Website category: restaurant
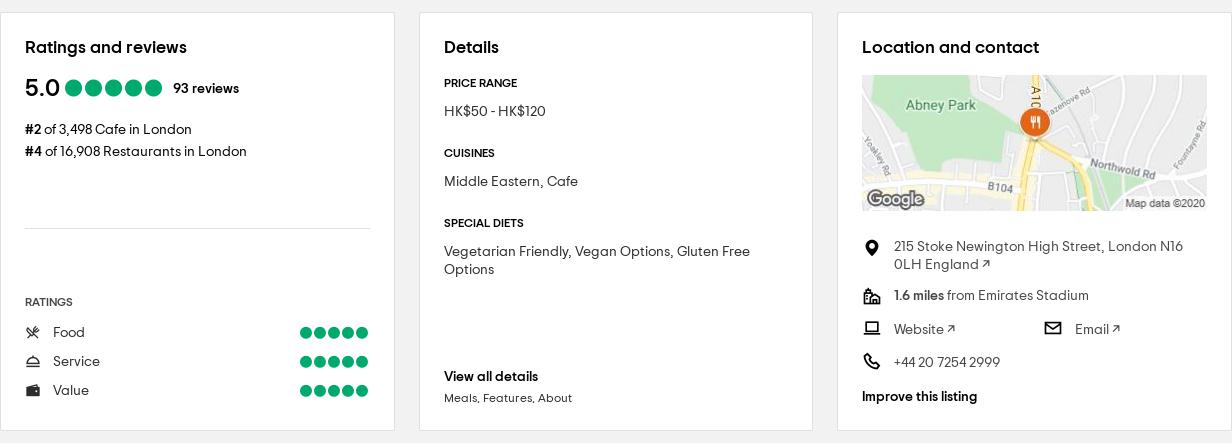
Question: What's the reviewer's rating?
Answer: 5.0

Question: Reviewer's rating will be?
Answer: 5.0

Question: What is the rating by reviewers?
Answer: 5.0

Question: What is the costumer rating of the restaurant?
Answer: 5.0

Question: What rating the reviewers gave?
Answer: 5.0

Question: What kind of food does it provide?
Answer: Middle Eastern, Cafe

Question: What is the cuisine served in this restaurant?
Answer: Middle Eastern, Cafe

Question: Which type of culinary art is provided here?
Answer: Middle Eastern, Cafe

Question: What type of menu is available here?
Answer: Middle Eastern, Cafe

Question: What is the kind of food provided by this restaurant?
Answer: Middle Eastern, Cafe

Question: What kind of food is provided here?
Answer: Middle Eastern, Cafe

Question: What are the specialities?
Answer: Middle Eastern, Cafe

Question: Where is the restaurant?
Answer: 215 Stoke Newington High Street, London N16 0LH England

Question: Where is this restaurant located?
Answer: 215 Stoke Newington High Street, London N16 0LH England

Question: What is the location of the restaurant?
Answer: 215 Stoke Newington High Street, London N16 0LH England

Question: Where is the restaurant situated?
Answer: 215 Stoke Newington High Street, London N16 0LH England

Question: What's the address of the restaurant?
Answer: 215 Stoke Newington High Street, London N16 0LH England

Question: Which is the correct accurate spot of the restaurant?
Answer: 215 Stoke Newington High Street, London N16 0LH England

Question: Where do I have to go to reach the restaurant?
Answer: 215 Stoke Newington High Street, London N16 0LH England

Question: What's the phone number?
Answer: +44 20 7254 2999

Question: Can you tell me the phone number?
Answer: +44 20 7254 2999

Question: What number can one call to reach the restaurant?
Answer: +44 20 7254 2999

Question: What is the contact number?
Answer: +44 20 7254 2999

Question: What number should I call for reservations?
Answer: +44 20 7254 2999

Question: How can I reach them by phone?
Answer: +44 20 7254 2999